Interaction volume radius: 10 \u00c5
Interaction volume height: 15 \u00c5
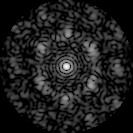
Disorder parameter: 0.6589